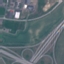
Land use / land cover: Highway